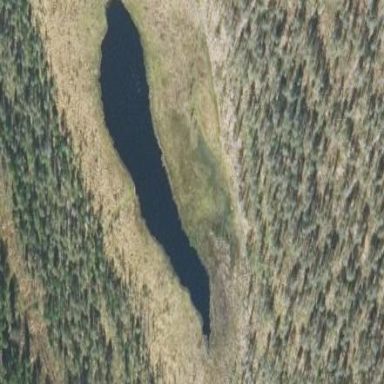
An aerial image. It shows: Lake with natural water.